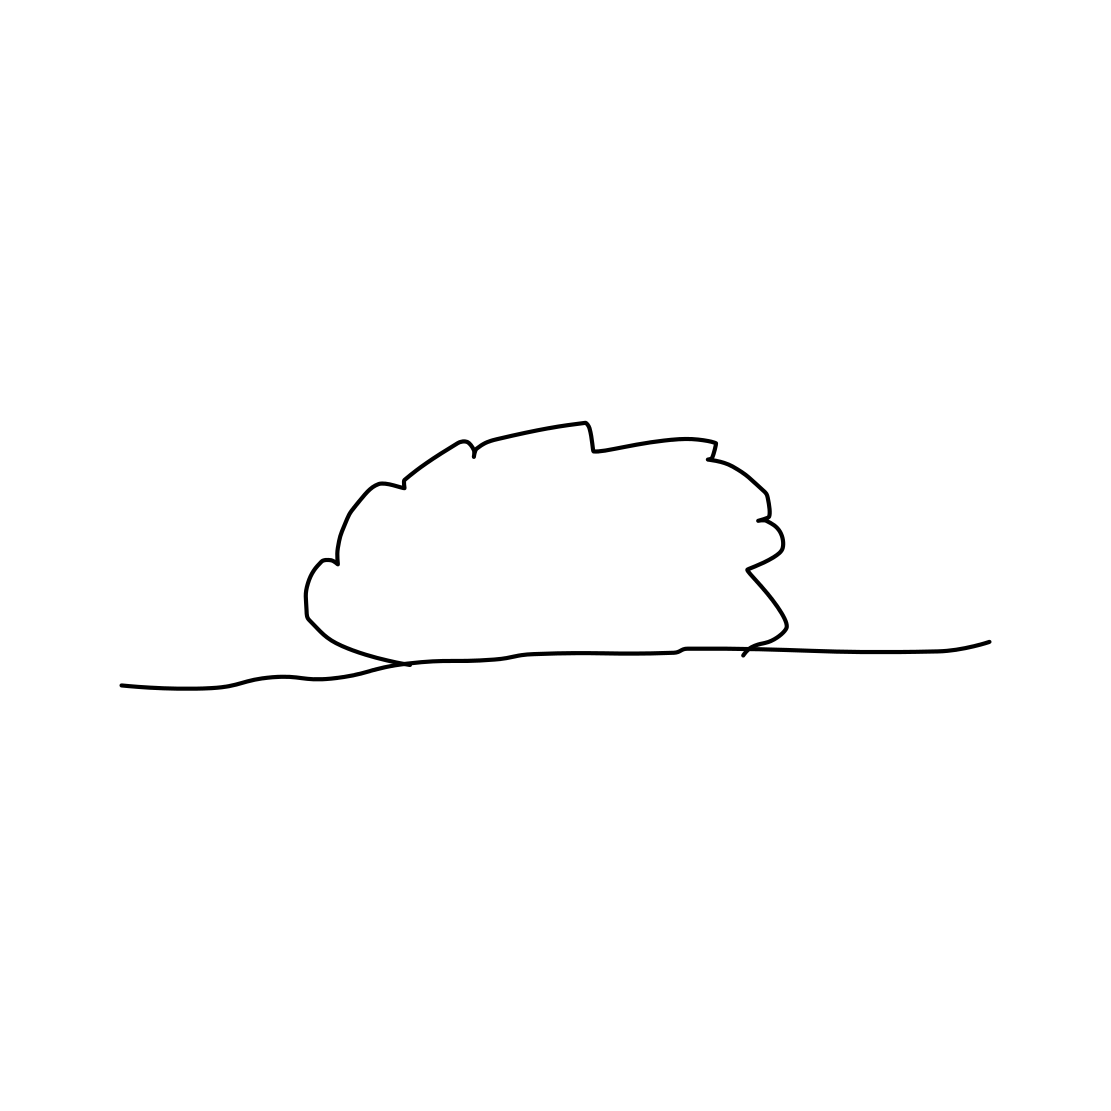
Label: bush